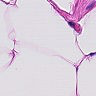
Metastatic tissue present: no